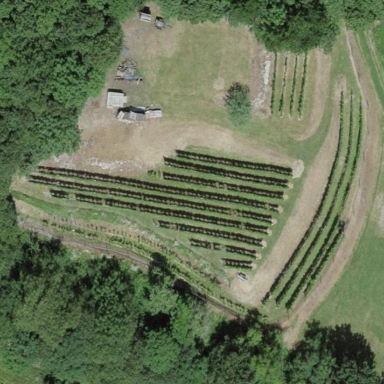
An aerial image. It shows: Vineyard with grape crops.